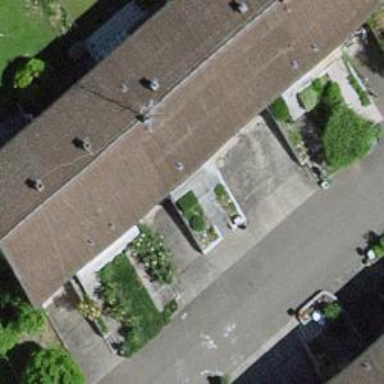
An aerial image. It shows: Terrace building.